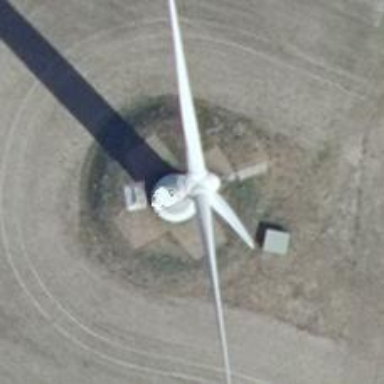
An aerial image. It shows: Wind power generator with wind turbines.